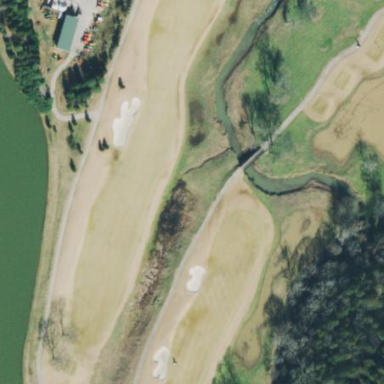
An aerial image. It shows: Golf rough area.